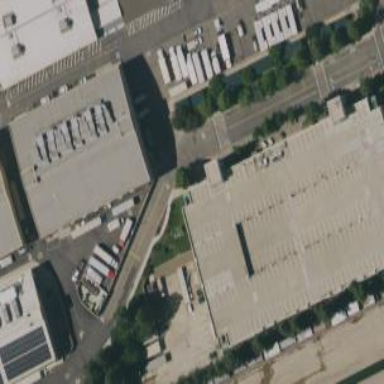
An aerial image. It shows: Industrial building with multi-storey parking facility.